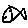
Label: fish